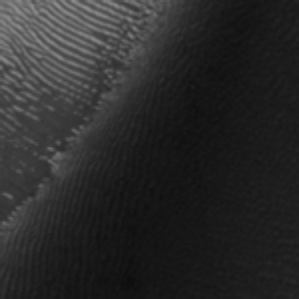
Label: frost